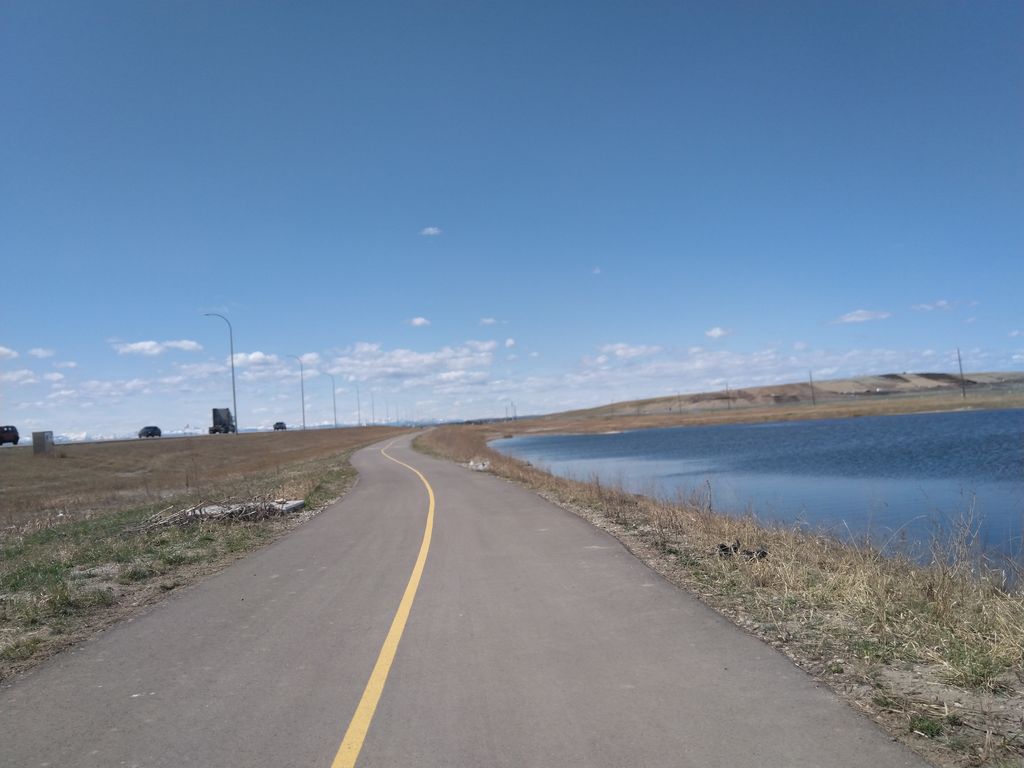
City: calgary